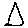
Label: triangle